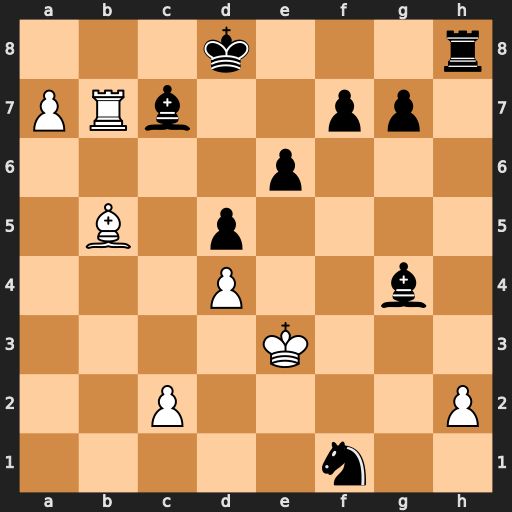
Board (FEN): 3k3r/PRb2pp1/4p3/1B1p4/3P2b1/4K3/2P4P/5n2
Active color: w
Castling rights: -
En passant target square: -
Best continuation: Kf2 Ke7 Rxc7+